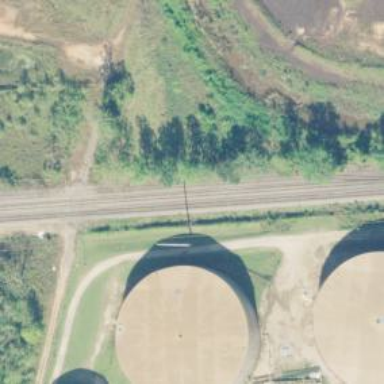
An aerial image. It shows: Site related to railway infrastructure.